Interaction volume radius: 5 \u00c5
Interaction volume height: 10 \u00c5
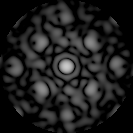
Disorder parameter: 0.4135